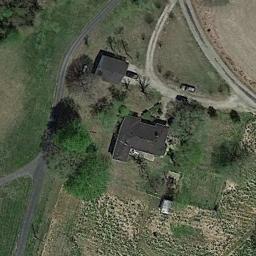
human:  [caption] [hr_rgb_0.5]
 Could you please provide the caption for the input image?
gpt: A few roads are next to the sparse residential .

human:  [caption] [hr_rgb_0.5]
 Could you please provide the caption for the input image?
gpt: The room is surrounded by trees .

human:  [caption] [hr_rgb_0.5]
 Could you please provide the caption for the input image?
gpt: In sparse residential areas there are several houses of different sizes and many green trees surrounded by grass .

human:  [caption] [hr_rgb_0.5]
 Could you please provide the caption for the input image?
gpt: The sparse residential is on the grass next to the bare land and a road .

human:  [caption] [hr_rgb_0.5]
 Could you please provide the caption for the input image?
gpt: A sparse residential area with two black buildings on the green meadow .